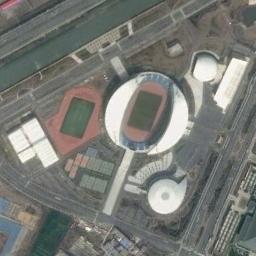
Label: stadium